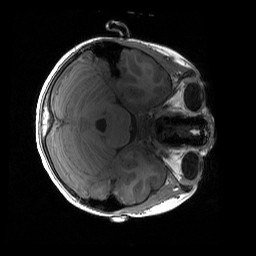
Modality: T1w
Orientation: axial
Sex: female
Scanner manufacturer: siemens
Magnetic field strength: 3 T
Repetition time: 1.9 s
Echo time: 0.00243 s